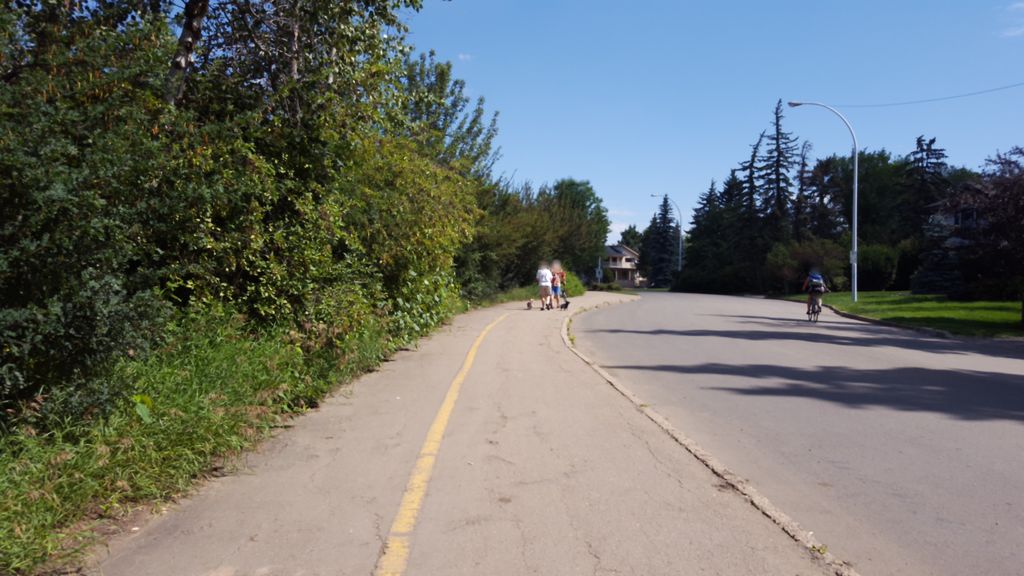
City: edmonton